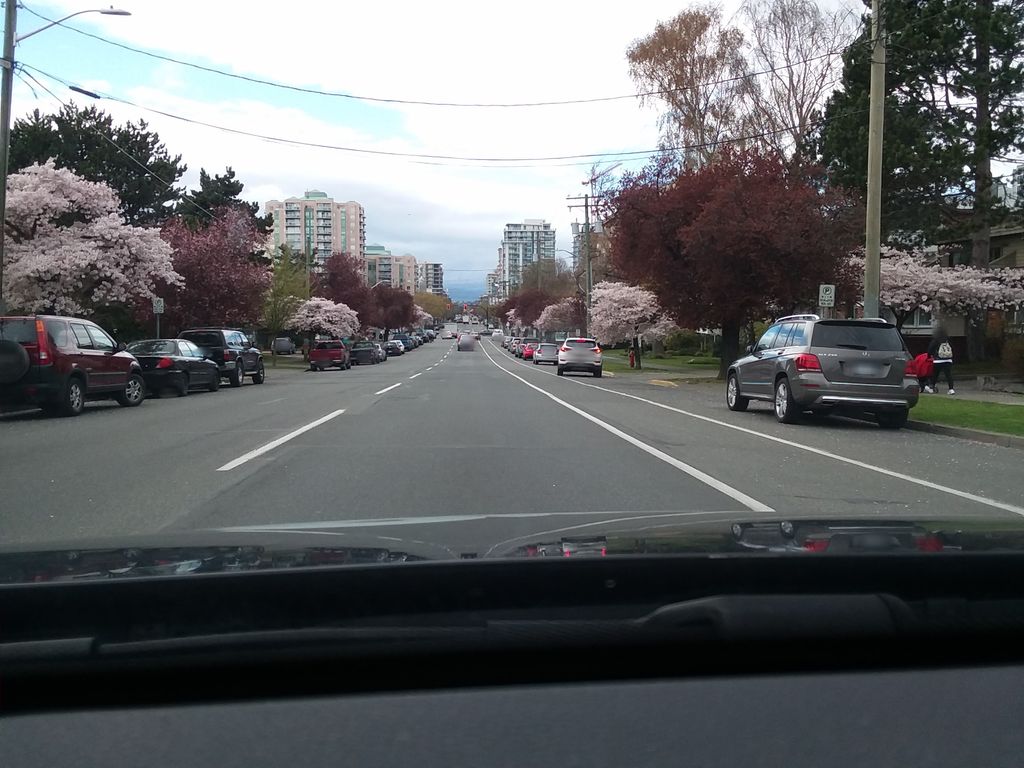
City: victoria